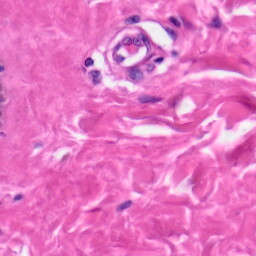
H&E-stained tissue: Skin